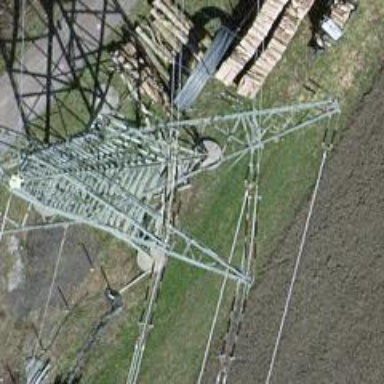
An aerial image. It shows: Double and single wires forming power line.